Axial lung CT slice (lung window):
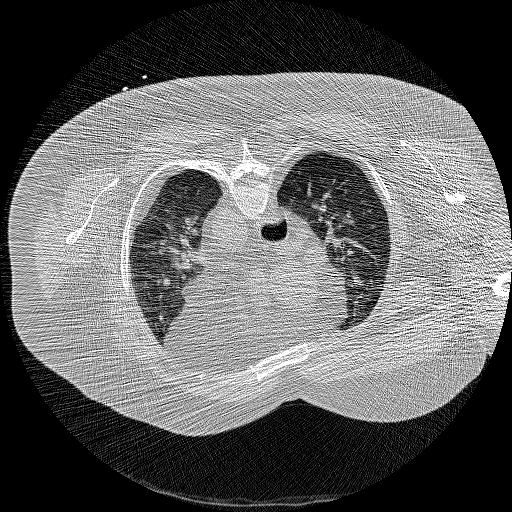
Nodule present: no